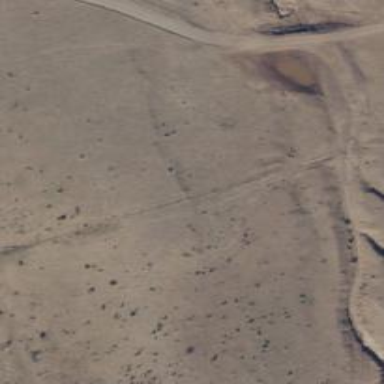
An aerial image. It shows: Track road.